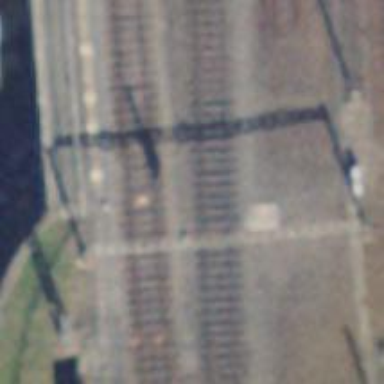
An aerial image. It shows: Single-track electrified railway with contact line.